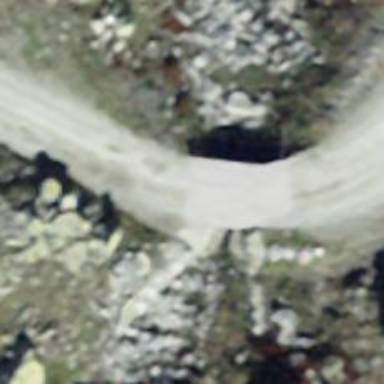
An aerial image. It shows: Unpaved track road on grade2 bridge.